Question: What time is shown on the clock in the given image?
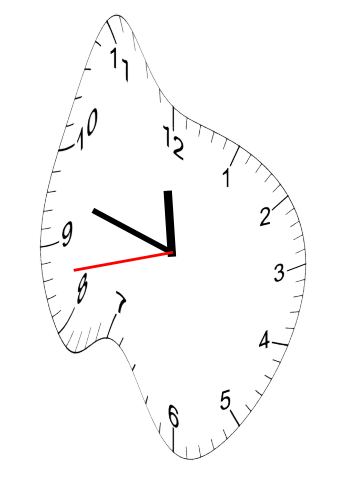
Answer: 11:47:43